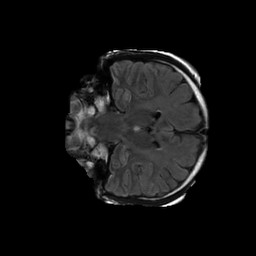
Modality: FLAIR
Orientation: coronal
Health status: ill
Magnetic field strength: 3 T